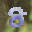
Label: 8